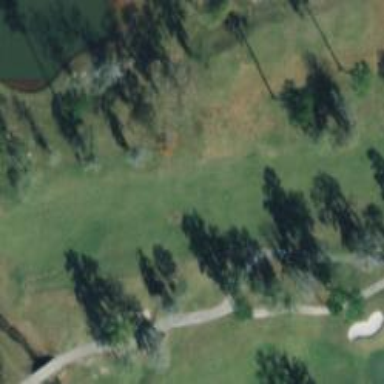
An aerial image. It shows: Service road used as golf cart path.